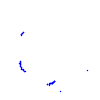
Particle: kaon